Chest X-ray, AP view. Patient: 49 years old, sex F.
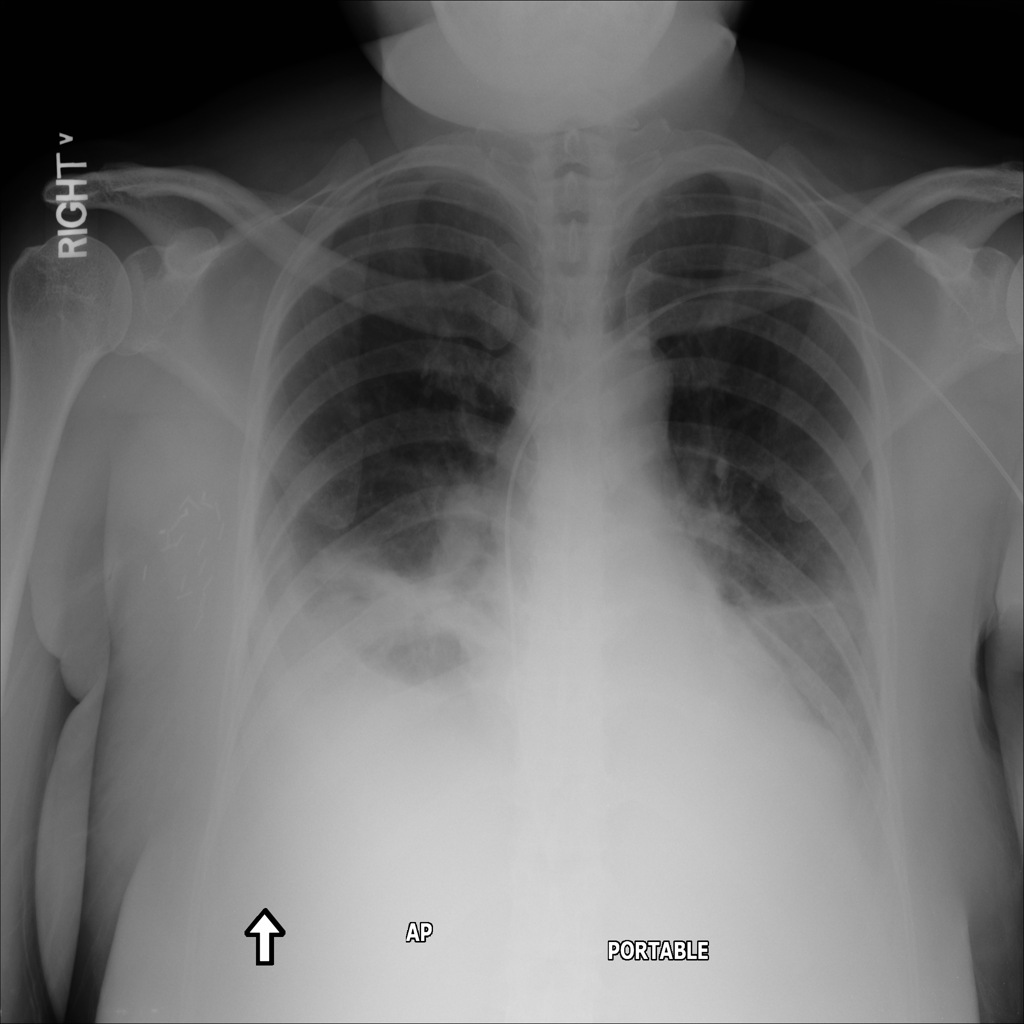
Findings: No Finding